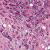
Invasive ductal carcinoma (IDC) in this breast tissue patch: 1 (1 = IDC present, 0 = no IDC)